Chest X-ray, AP view. Patient: 57 years old, sex M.
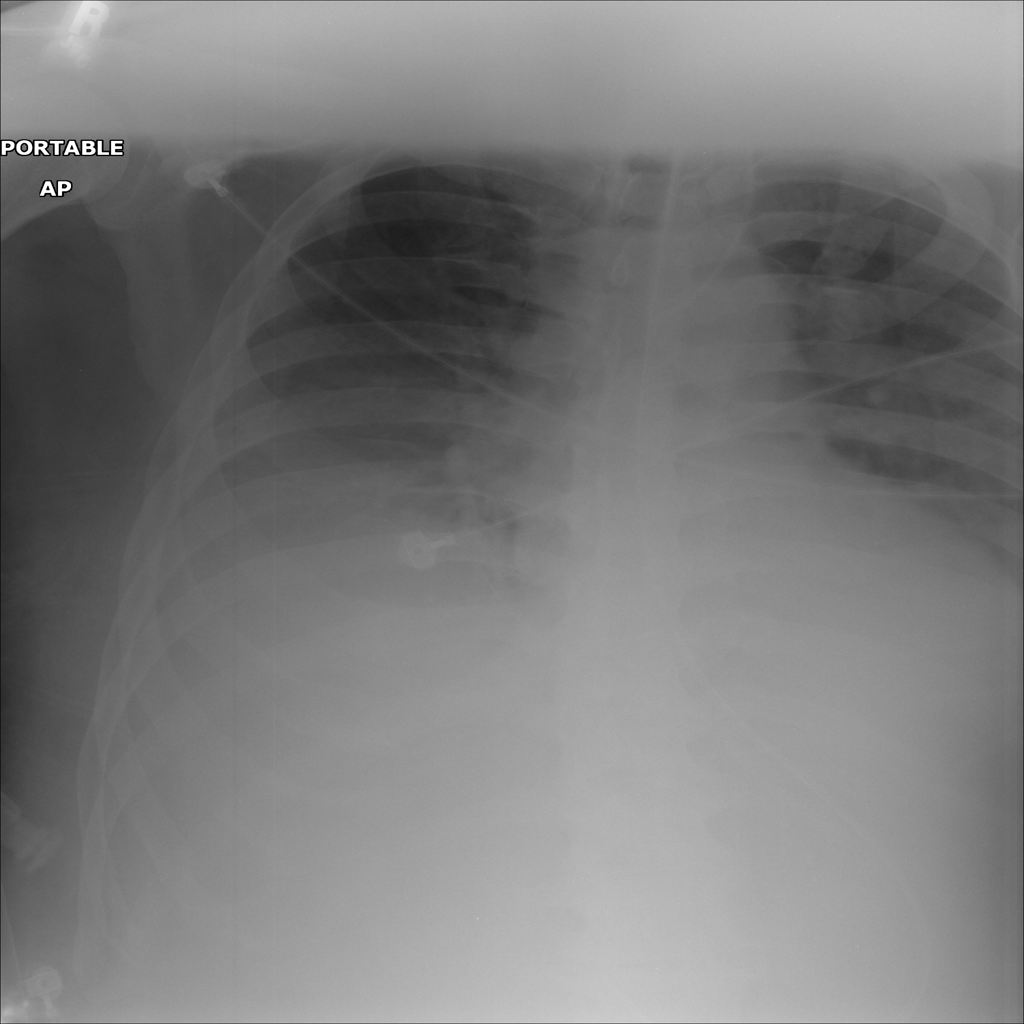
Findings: Consolidation, Effusion